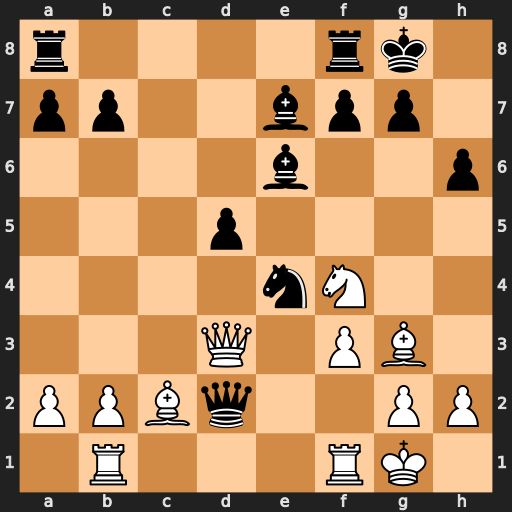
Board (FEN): r4rk1/pp2bpp1/4b2p/3p4/4nN2/3Q1PB1/PPBq2PP/1R3RK1
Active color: w
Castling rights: -
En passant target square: -
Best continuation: fxe4 Qxd3 Bxd3